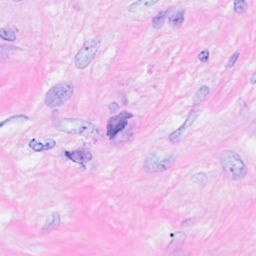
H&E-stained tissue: Breast